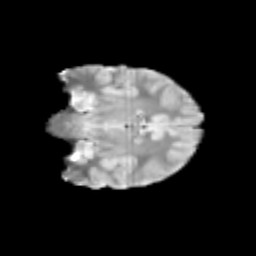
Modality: T2w
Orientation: coronal
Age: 11
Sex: female
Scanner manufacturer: siemens
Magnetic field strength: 3 T
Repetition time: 3.8 s
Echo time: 0.07 s